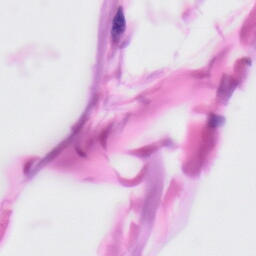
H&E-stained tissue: Skin